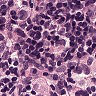
Metastatic tissue present: yes